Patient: sex F, age 27
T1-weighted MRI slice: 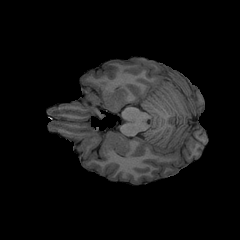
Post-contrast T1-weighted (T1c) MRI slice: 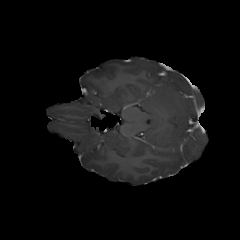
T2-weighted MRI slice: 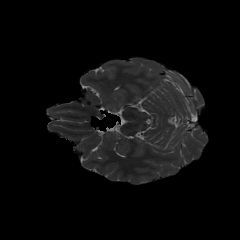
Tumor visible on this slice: no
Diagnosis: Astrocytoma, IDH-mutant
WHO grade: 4